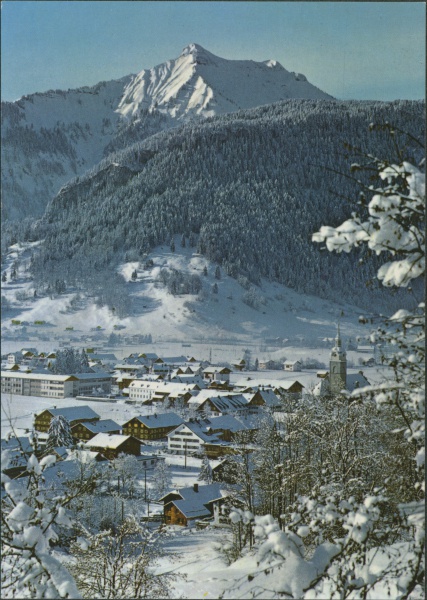
Institution: Gemeindearchiv Bezau
Schlagwörter: baum, berg, blau, himmel, weiß, bäume, kirchturm, landschaft, stadt, äste, fenster, holz, licht, dach, eis, haus, schnee, weit, häuser, kalt, zweige, kirche, sonne, sträucher, tal, wald, turm, ruhig, ansicht, ort, abhang, berge, fels, gebirge, gipfel, hang, leer, dorf, dächer, schornsteine, hütten, winter, idylle, stille, tannen, sport, foto, bergdorf, alpen, kälte, urlaub, wälder, schweiz, laubbaum, ferien, karte, nadelwald, etagen, hänge, postkarte, tourismus, schulbau, ski, gemeinschaft, eisig, wintersport, skigebiet, kurort, skifahren, öste, #bäume, schifahren, 80er jahre, zersiedelung, gute luft, eschnee, blauer mante, waldluft, kitischig